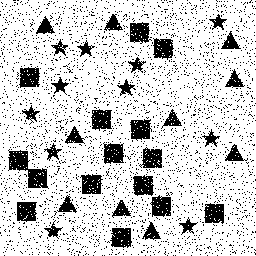
Squares: 15
Triangles: 10
Stars: 11
Total shapes: 36